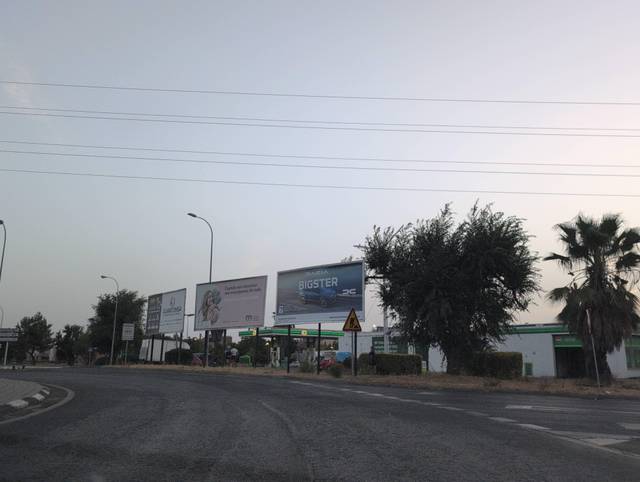
Region: Spain
Coordinates: 40.317, -3.745